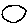
Label: circle